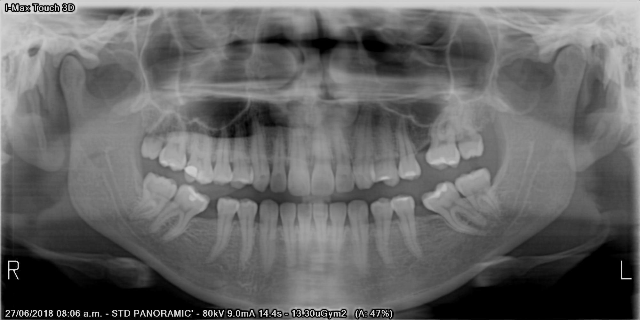
adult